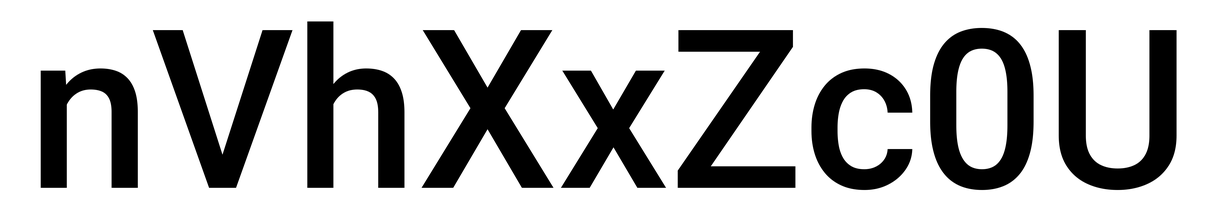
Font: Roboto_Medium